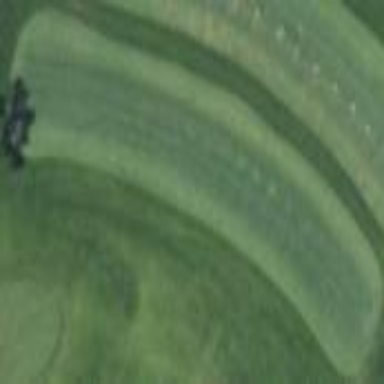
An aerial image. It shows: Grass area designated as golf tee.